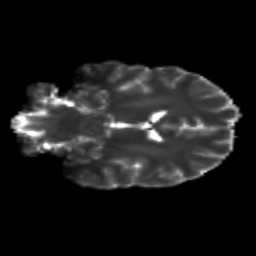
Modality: T2w
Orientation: coronal
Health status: healthy
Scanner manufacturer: siemens
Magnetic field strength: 3 T
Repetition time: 12 s
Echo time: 0.092 s